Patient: sex M, age 38
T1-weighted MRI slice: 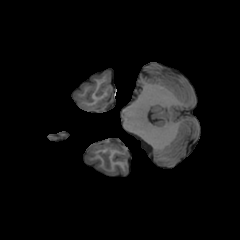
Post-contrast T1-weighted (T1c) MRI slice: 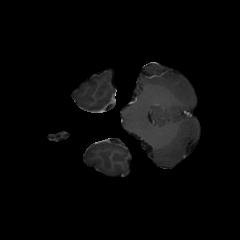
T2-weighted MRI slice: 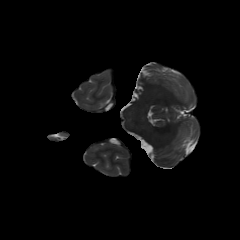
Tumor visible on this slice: no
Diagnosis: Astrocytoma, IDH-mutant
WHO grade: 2